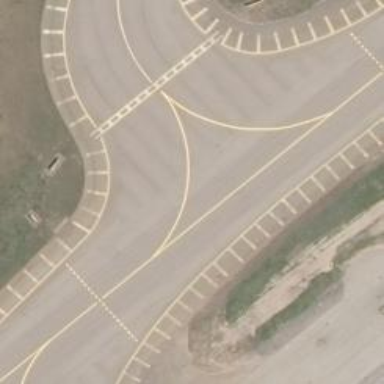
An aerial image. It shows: Image of taxiway at airport.